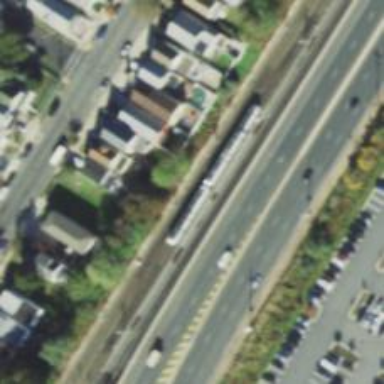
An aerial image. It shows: Light rail railway with electrified contact line.